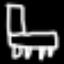
Label: chair